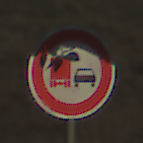
Verkehrszeichen: UeberholverbotKraftfahrzeuge
Umgebung: Outdoor, Nature
Tageszeit: Midday
Wetter: PartlyCloudy
Licht: Natural
Jahreszeit: NotSpecified
Kontrast: HighContrast